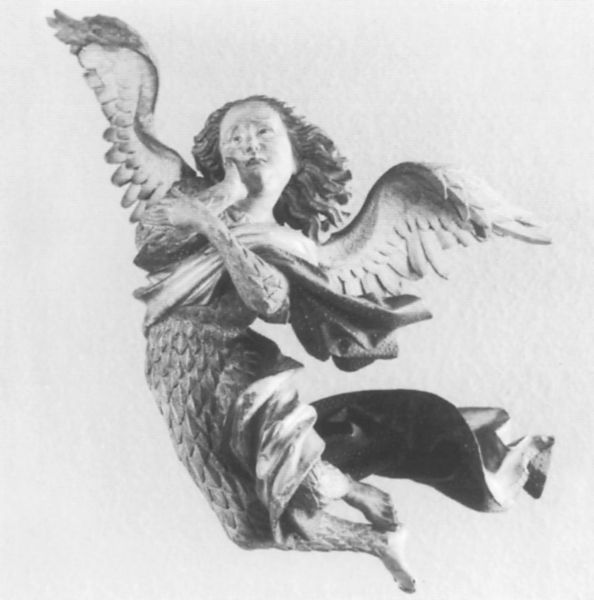
Titel: Hochaltar der Stadtpfarrkirche St. Georg in Nördlingen
Künstler: Nicolaus Gerhaert von Leyden
Standort: Nördlingen, St. Georg (EU - D - Bayern)
Schlagwörter: flügel, fuß, umhang, finger, frau, holz, kleid, mund, nase, blick, tuch, arme, falten, federn, gesicht, hände, gewand, haare, augenbrauen, locke, locken, fliegen, schuppen, engel, putte, putto, skulptur, füße, wehen, plastik, wange, foto, schweben, schwarzweiß, fliegend, scherpe, kurve, wesen, struktur, skultpur, holzskulptur, wehend, lüsterweibchen, bang, kengel